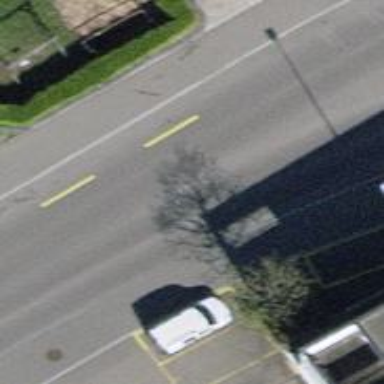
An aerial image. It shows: Tertiary road with asphalt surface. The road has designated cycle lane on the left.